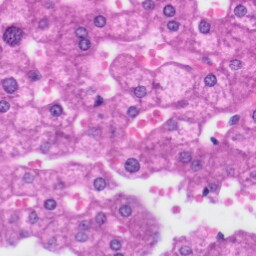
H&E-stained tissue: Liver